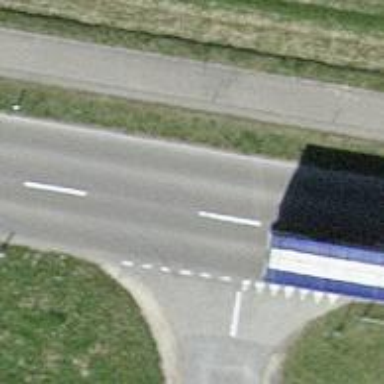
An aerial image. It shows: Tertiary road with asphalt surface.